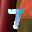
Label: 7